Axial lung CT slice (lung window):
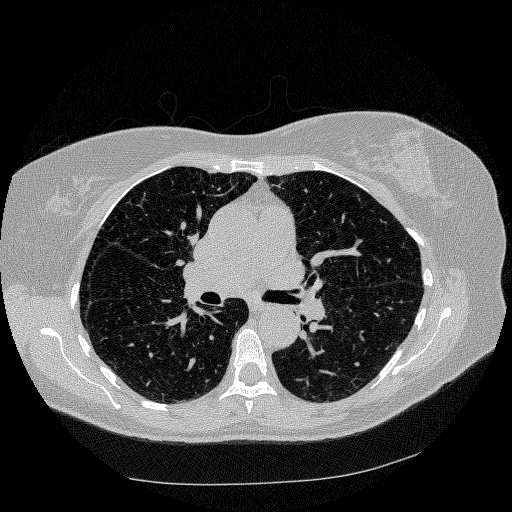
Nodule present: no